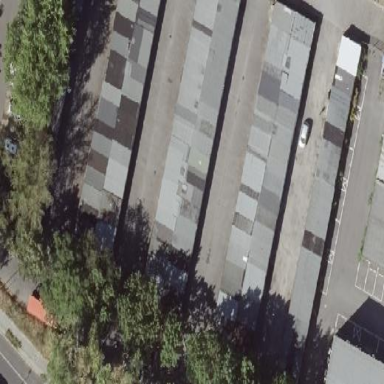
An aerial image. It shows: Group of garages.